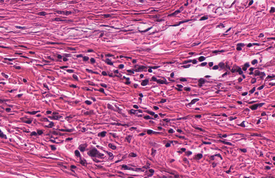
Tumor epithelial tissue: no
Tumor-associated stroma tissue: yes
Normal tissue: no